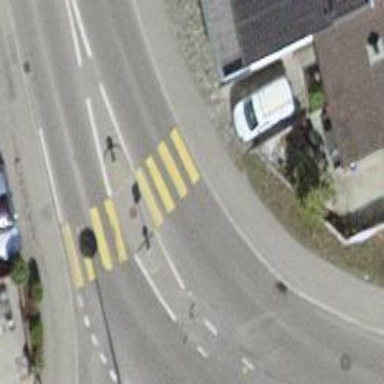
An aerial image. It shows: Uncontrolled zebra crossing with island. The crossing is marked with zebra stripes.